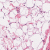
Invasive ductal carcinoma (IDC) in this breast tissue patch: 0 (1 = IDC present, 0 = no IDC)